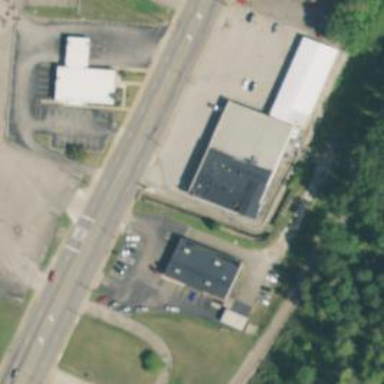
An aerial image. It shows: Building that houses car repair shop.